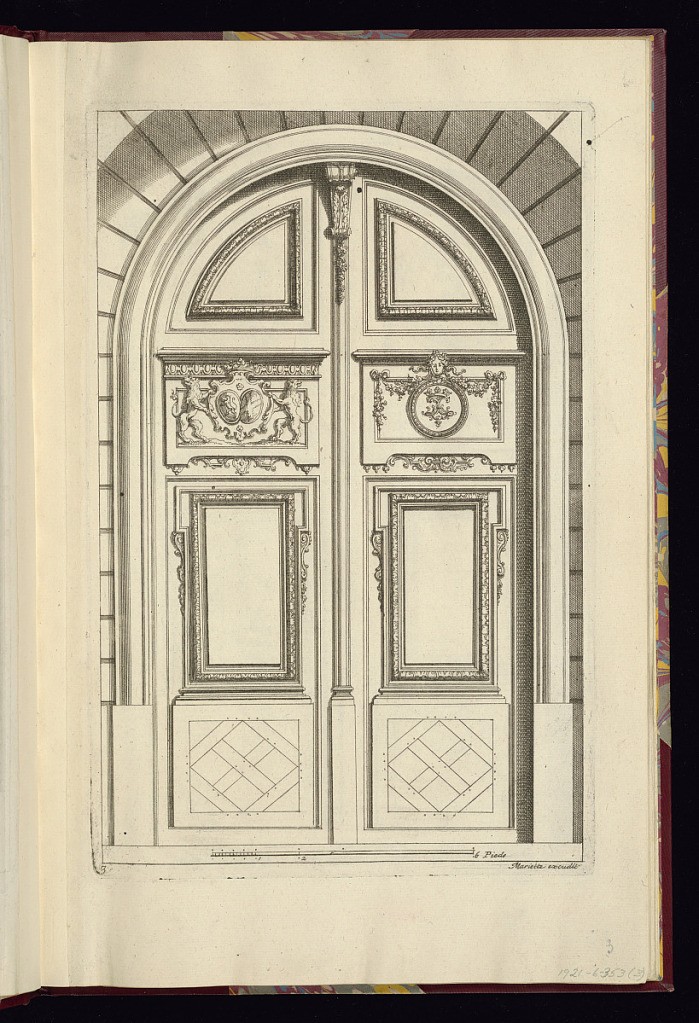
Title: Design for Doors
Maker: Pierre Lepautre, French, 1652–1716
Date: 1686–1716
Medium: Etching and engraving on laid paper
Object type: Print
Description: Third plate from a series of designs of portes-cochères (doors), newly made for various French royal houses. Highly ornamented arched double doors with carved panels, the upper panels are blank framed with repeating patterns. Below, smaller rectangular panels. The right panel features a roundel with the royal cypher (crowned interlaced L's), topped with a mask and a festoon of flowers. The left panel features a coat of arms, flanked by lions. Below, each door has large vertical panels framed by a repeating pattern. The doors feature s-scrolls, fleurons, and acanthus leaf ornament. The plate is numbered and signed, with a scale below the design.